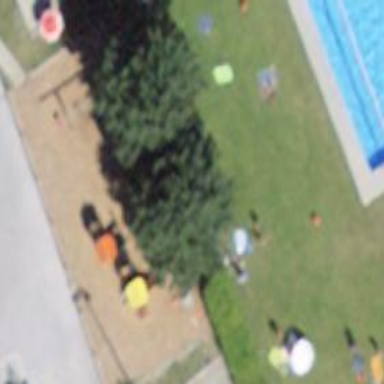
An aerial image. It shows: Playground area for leisure activities on the land.